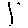
Label: line